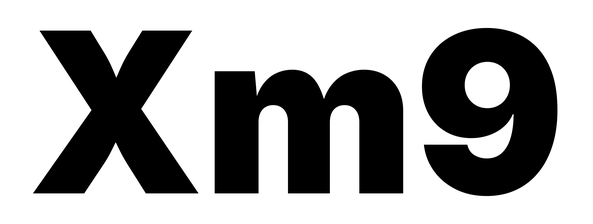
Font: Inter_Black